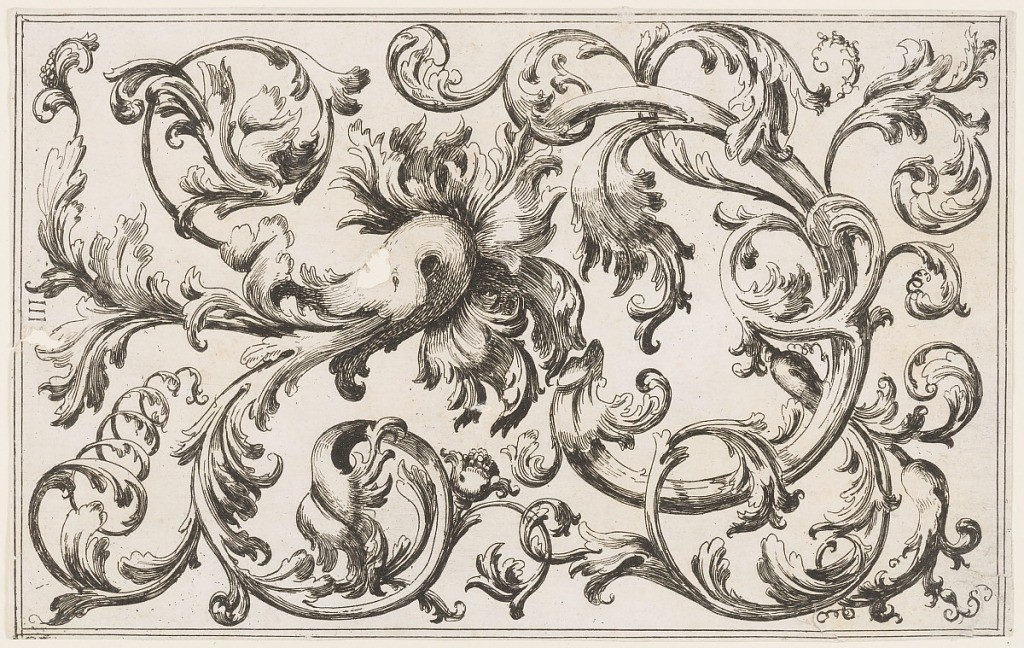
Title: Leaf from an ornament suite of arabesques
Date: ca. 1730
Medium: Black ink on paper
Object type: Print
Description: Design for ornamental leaf arabesques